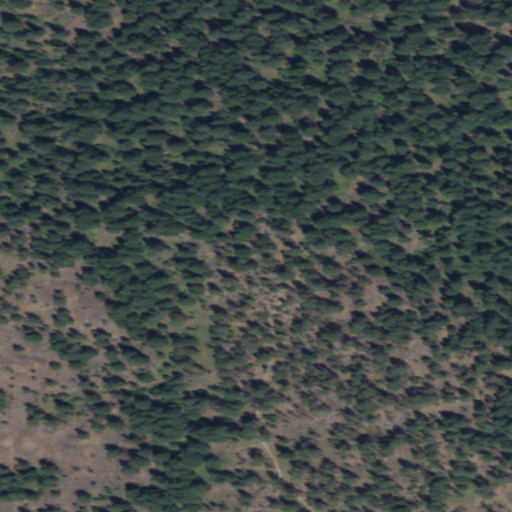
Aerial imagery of cliff(s) in Washington named Pine Bluff containing evergreen forest and shrub